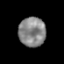
Tissue: prostate
Cell type: Myeloid cells
Senescence score: 0.3374
Nuclear area (px): 779
Mean DAPI intensity: 134.741